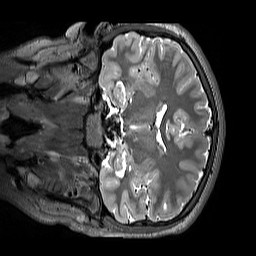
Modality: T2w
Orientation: coronal
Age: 13
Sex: male
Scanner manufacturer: siemens
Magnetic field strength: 3 T
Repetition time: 3.2 s
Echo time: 0.408 s